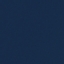
Land use / land cover class: SeaLake